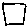
Label: square